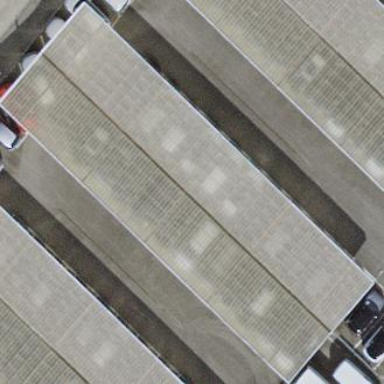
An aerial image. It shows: View of roof of building.